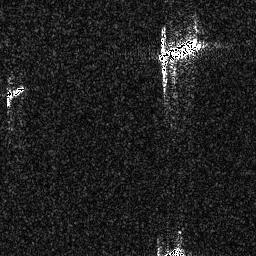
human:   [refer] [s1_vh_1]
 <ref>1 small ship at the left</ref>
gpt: <box>[[1, 32, 9, 41, 0]]</box>